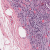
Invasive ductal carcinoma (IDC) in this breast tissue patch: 0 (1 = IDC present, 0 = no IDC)